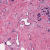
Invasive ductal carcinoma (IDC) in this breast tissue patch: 1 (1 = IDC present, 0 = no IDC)